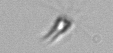
Label: Calciopappus